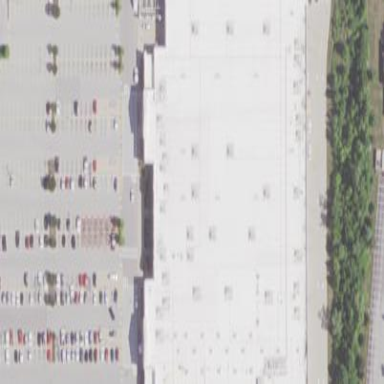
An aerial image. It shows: Supermarket located in building.